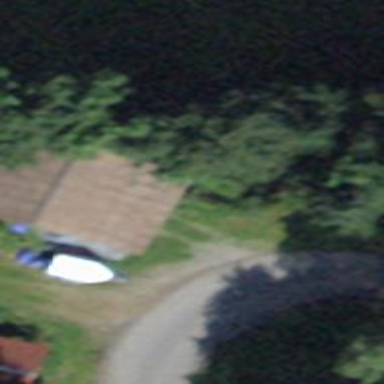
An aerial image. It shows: Shed.